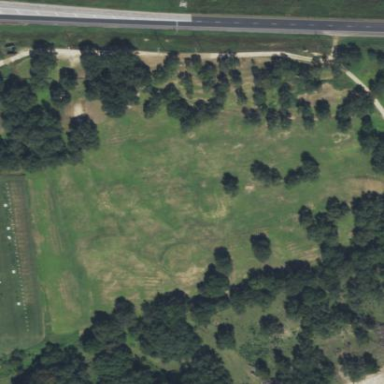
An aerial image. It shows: Golf course surrounded by greenery.